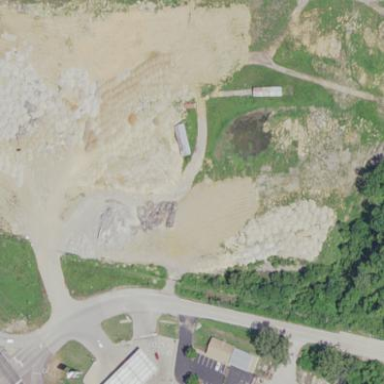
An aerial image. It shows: Brownfield site.